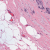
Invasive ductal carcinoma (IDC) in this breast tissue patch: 1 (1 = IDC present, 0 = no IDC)